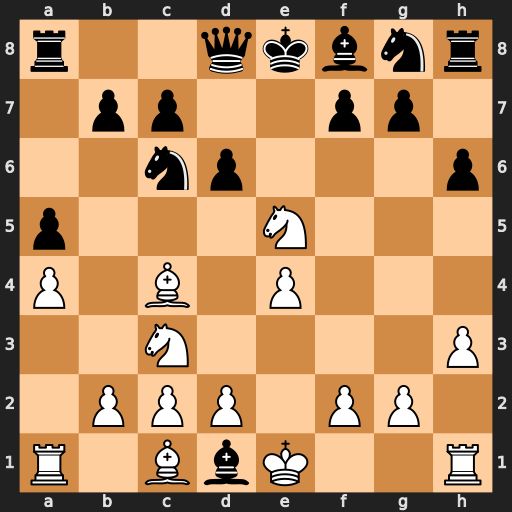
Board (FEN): r2qkbnr/1pp2pp1/2np3p/p3N3/P1B1P3/2N4P/1PPP1PP1/R1BbK2R
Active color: w
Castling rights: KQkq
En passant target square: -
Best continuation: Bxf7+ Ke7 Nd5#